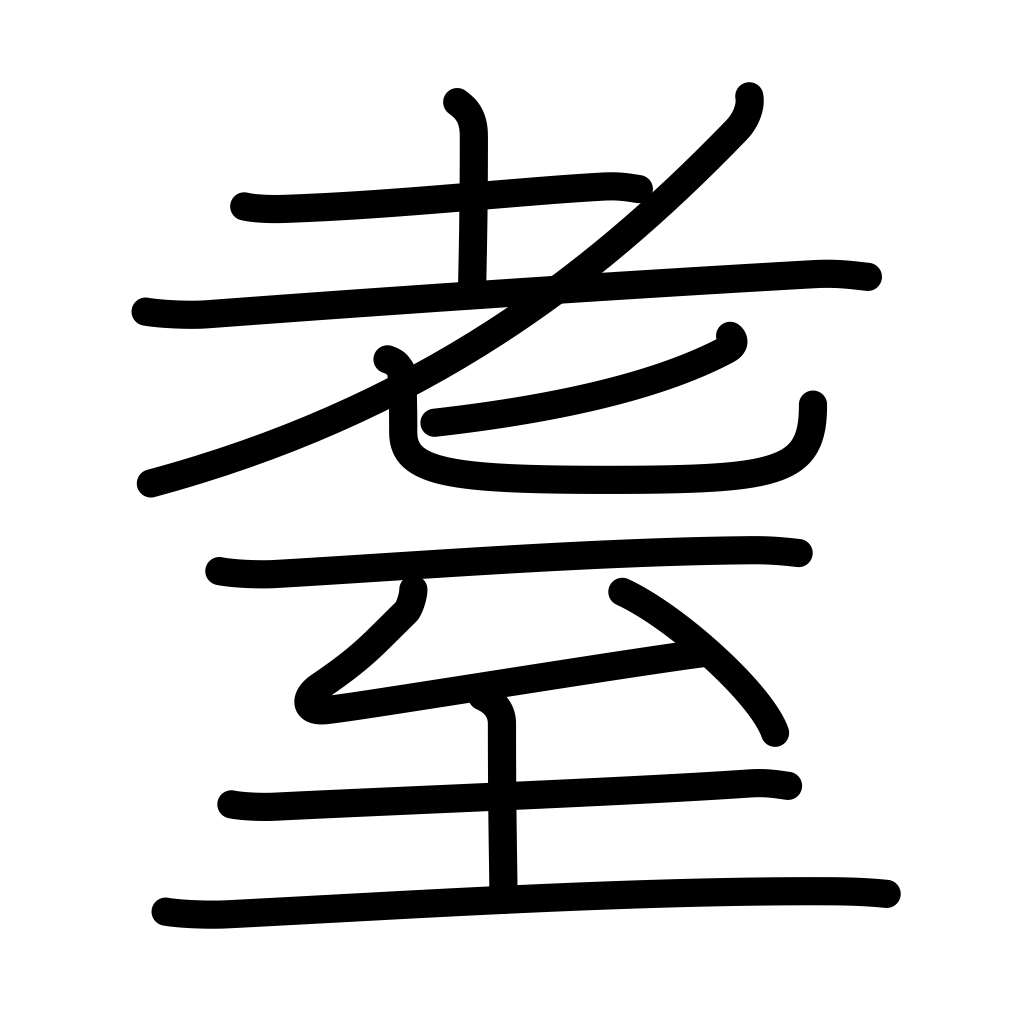
Meaning: old, elderly